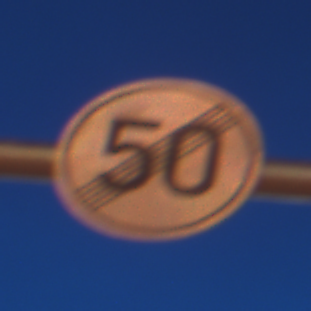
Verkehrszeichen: EndeGeschwindigkeit50
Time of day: Night
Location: Outdoor (Urban)
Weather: PartlyCloudy
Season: NotSpecified
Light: Artificial